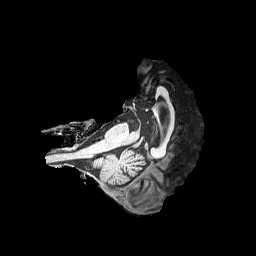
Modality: T1w
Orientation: axial
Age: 75
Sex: male
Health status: healthy